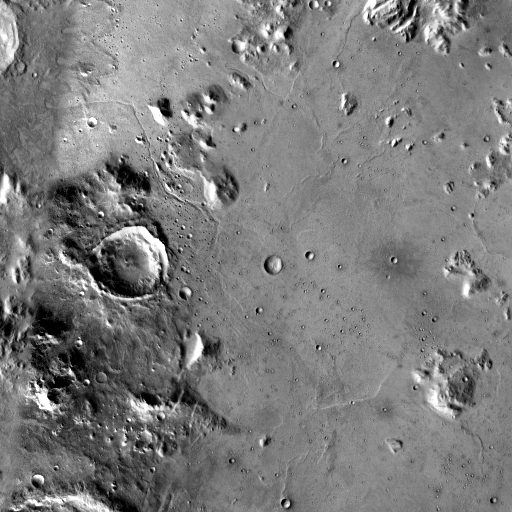
Crater classes present: Background, Other, Layered, Buried, Secondary